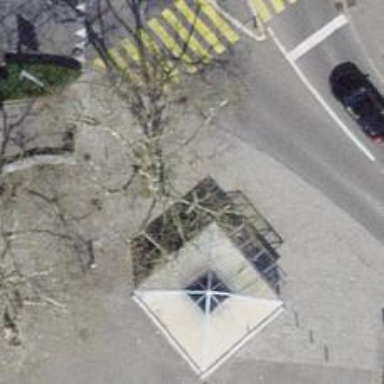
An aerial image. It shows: Bollard.